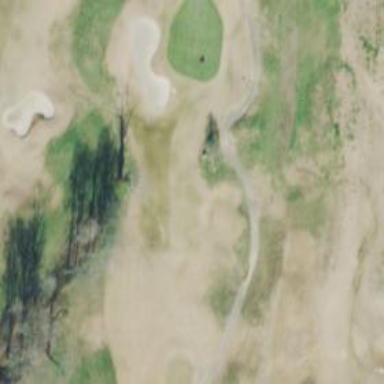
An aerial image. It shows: Golf fairway surrounded by grass.